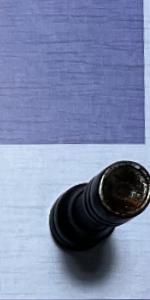
Label: Rook_Black